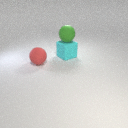
large cyan rubber cube below large green rubber sphere